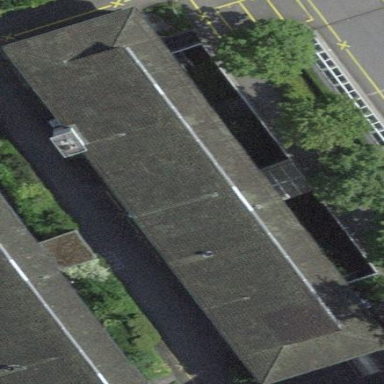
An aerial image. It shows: Sports hall building.